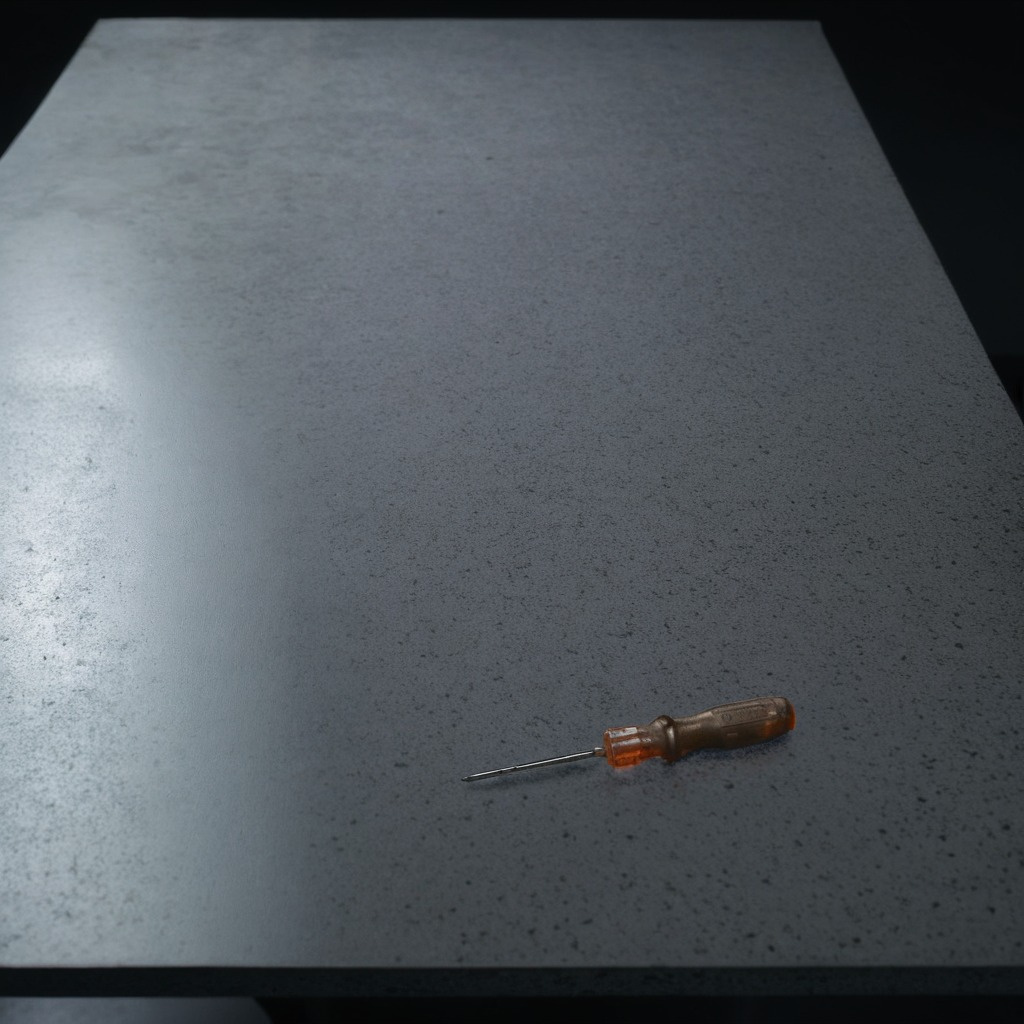
A screwdriver is lying on a clean granite table inside a workshop at night dim ambient light soft shadows worn but